Question: I have two tables with a many to one relationship which represent and within an auction system. Each lot can have zero or more bids associated with it. Each bid is associated with exactly one lot.
My table structure (with irrelevant fields removed) looks something like this:

For one type of auction the winning bid is the .
E.g. if there are four bids for a given lot: [1, 1, 2, 4] the lowest unique bid is 2 ( 1).
So far I have been able to construct a query which will find the lowest unique bid for a single specific lot (assuming the lot ID is '123'):
'''
SELECT id, value FROM bid
WHERE lot = 123
AND amount = (
SELECT value FROM bid
WHERE lot = 123
GROUP BY value HAVING COUNT(*) = 1
ORDER BY value
)
'''
This works as I would expect (although I'm not sure it's the most graceful approach).
I would now like to construct a query which will get the lowest unique bids for lots at once. Essentially I want to perform a 'JOIN' on the two tables where one column is the result of something similar to the above query. I'm at a loss as to how to use the same approach for finding the lowest unique bid in a 'JOIN' though.
Am I on the wrong track with this approach to finding the lowest unique bid? Is there another way I can achieve the same result?
Can anyone help me expand this query into a 'JOIN'?
Is this even possible in SQL or will I have to do it in my application proper?
Thanks in advance.
(I am using SQLite 3.5.9 as found in Android 2.1)
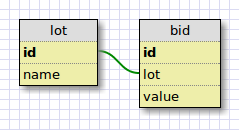
Answer: You can use group by with a "having" condition to find the set of bids without duplicate amounts for each lot.
'''
select lotname, amt
from lot inner join bid on lot.id = bid.lotid
group by lotname, amt having count(*) = 1
'''
You can in turn make that query an inline view and select the lowest bid from it for each lot.
'''
select lotname, min(amt)
from
(
select lotname, amt
from lot inner join bid on lot.id = bid.lotid
group by lotname, amt having count(*) = 1
) as X
group by X.lotname
'''
EDIT: Here's how to get the bid id using this approach, using nested inline views:
'''
select bid.id as WinningBidId, Y.lotname, bid.amt
from
bid
join
(
select x.lotid, lotname, min(amt) as TheMinAmt
from
(
select lot.id as lotid, lotname, amt
from lot inner join bid on lot.id = bid.lotid
group by lot.id, lotname, amt
having count(*)=1
) as X
group by x.lotid, x.lotname
) as Y
on Y.lotid = bid.lotid and Y.TheMinAmt = Bid.amt
'''